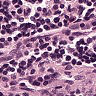
Metastatic tissue present: no